Field crop: maize
Growth stage: 2
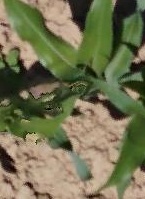
Species: maize